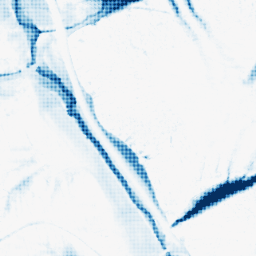
Category: morphological
Decomposition family: morphological_ellipse
Decomposition parameters: operation: closing
width: 30
height: 50
Upsampling method: sinc_hamming
Upsampling parameters: scale: 8
kernel_size: 8
Upsampling scale: 8